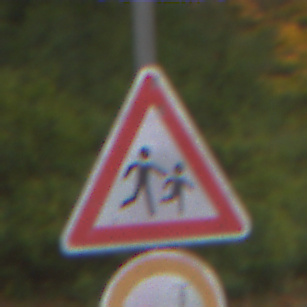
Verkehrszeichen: KinderLinks
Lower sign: VerbotUeberholenEinspurigeFahrzeuge
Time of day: Midday
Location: Outdoor (Nature)
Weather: Overcast
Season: Autumn
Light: Natural